Interaction volume radius: 5 \u00c5
Interaction volume height: 15 \u00c5
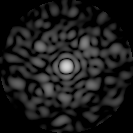
Disorder parameter: 0.8461